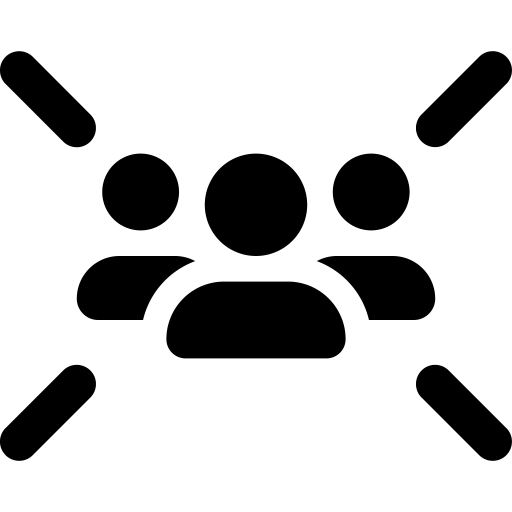
Tags: icon, FontAwesome, fa-icon, solid, users, rays